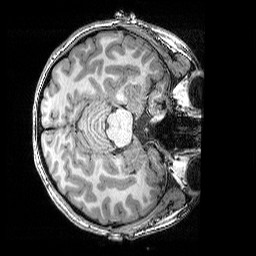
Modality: T1w
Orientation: axial
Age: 18
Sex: female
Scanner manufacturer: siemens
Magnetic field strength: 3 T
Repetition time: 2.25 s
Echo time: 0.00418 s